Interaction volume radius: 10 \u00c5
Interaction volume height: 10 \u00c5
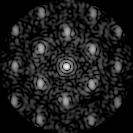
Disorder parameter: 0.3895